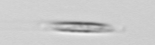
Label: pennate